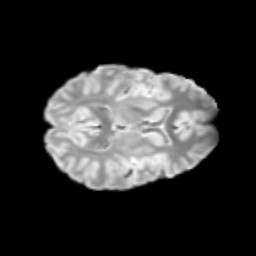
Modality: T2w
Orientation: axial
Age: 14
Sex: female
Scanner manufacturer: siemens
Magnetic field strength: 3 T
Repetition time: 3.8 s
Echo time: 0.07 s